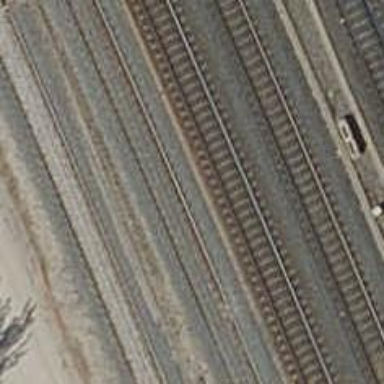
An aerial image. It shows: Railway track with contact line for electrification.